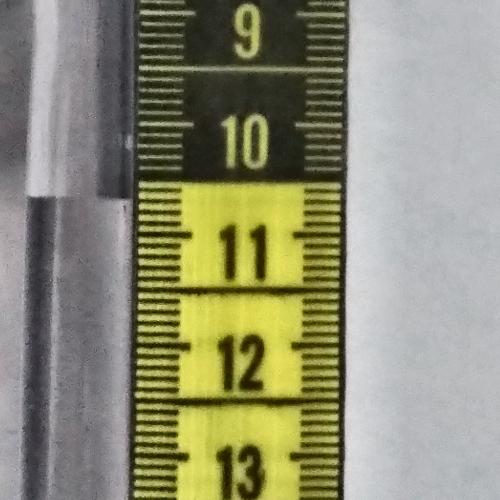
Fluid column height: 10.7 cm